Question: In a <URL>, it was suggested that I impliment Dijkstra's algorithm for finding the shortest path on a graph. Looking at this .gif of the algorithm from wikipedia:

What if the path 1,3,6,5 turned out to be very low cost? For example, the weight on 3-6 was 1, and the weight on 6-5 was 2? Dijkstra's algorithm would not consider this path because it only looks one step ahead; it skipped node 3.
Is it acceptable to specify a parameter that makes the algorithm look 2,3,4...n steps ahead before choosing each node? I realize that this could potentially blow up computational time, but as long as the nodes aren't very dense (ie not more than 3 or 4 connections per node), this could provide a decent tradeoff between performance and optimal solution for our specific dataset.
Does anyone have strong feelings about this? And is such a shortest-path algorithm with this adjustable parameter likely to be in graph packages or not?
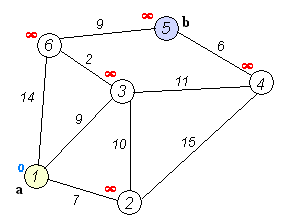
Answer: Dijkstra algorithm always finds the shortest path (in graphs without negative edges) and never backtracks. It is easy to reason about it.
### Always choosing the minimum
Think about a node and its edges (it's just part of a larger graph):
'''
6 _ 3
| /
14| /9
|/
1-------2
7
'''
Dijkstra's algorithm will begin choosing the edge '1-2 (7)'. I does so because it is the minimum it has seen so far. It then sets the value of the shortest path to '2' as '7'. It will never change this value again, because any other path from '1' to '2' must be larger (as it must start with one of the edges '1-3 (9)' or '1-6 (14)').
### Consider the known nodes as a single node
One way to reason about what comes next is to pretend the algorithm merges "known" nodes into a single one. In the example, as soon as the shortest path to '2' is chosen, it merges '1' and '2' as a single logical node. All edges going out of '2' are increased by '7' (the shortest path to '2'). The next step is to choose the smallest edge outgoing from the "supernode". The reasoning then is the same as the first step:
'''
6 _ 3
| /
14| /9
|/
1,2-------4
22
'''
In this state, the next chosen edge is '1,2-3 (9)'. The shortest path to '3' is set as '9' and all of its edges are now considered to choose the next minimum (please note how the edges to '6' and '4' have been updated):
'''
6
|
11|
|
1,2,3----4
20
'''